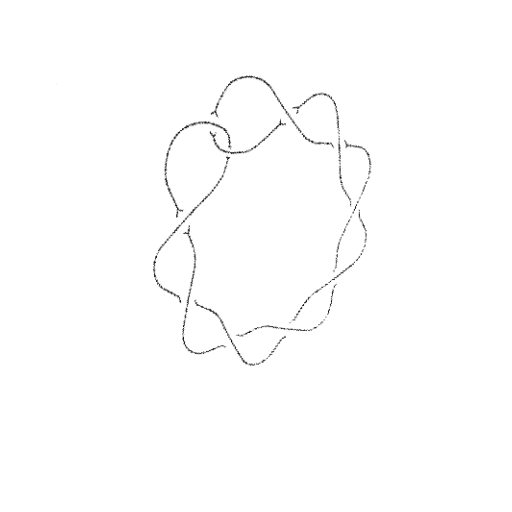
Crossing number: 10